Question: My subclasses of 'RLMObject' look like so:
'''
@interface ImageRealm : RLMObject
@property NSString *httpsURL;
@property NSNumber<RLMInt> *size;
@end
RLM_ARRAY_TYPE(ImageRealm)
@interface PhotoRealm : RLMObject
@property NSNumber<RLMInt> *photoID;
@property RLMArray<ImageRealm *><ImageRealm> *differentSizeImages;
- (id)initWithMantleModel:(PhotoModel *)photoModel;
@end
'''
I want to filter 'PhotoRealm''s 'differentSizeImages' array to retrieve a specific 'ImageRealm'. I tried with the following code:
'''
PhotoRealm *photo = self.array[indexPath.row];
NSString *filter = @"size == 4";
ImageRealm *pecificImage = [[photo.differentSizeImages objectsWhere:filter] firstObject];
'''
Where 'self.array' is was initialized like this:
'''
self.array = [PhotoRealm allObjects];
'''
The code throws an exception:
> 2017-03-24 03:33:36.891 project_name[46277:<PHONE>] *** Terminating app due to uncaught exception 'Invalid predicate expressions', reason: 'Predicate expressions must compare a keypath and another keypath or a constant value'
---
Before I added the 'size' property I was able to do the following (since I only had one image size):
'''
ImageRealm *image = [photo.differentSizeImages objectAtIndex:0];
'''
But now that I've added the 'size' property I need to filter the array to select the correct size image.
See the following images for an idea of the data in my Realm file:
<URL>
[
---
And, I noticed the example queries <URL>:
'''
// Query using a predicate string
RLMResults<Dog *> *tanDogs = [Dog objectsWhere:@"color = 'tan' AND name BEGINSWITH 'B'"];
// Query using an NSPredicate
NSPredicate *pred = [NSPredicate predicateWithFormat:@"color = %@ AND name BEGINSWITH %@",
@"tan", @"B"];
tanDogs = [Dog objectsWithPredicate:pred];
'''
These look the same as what I'm doing, so why am I seeing an exception?
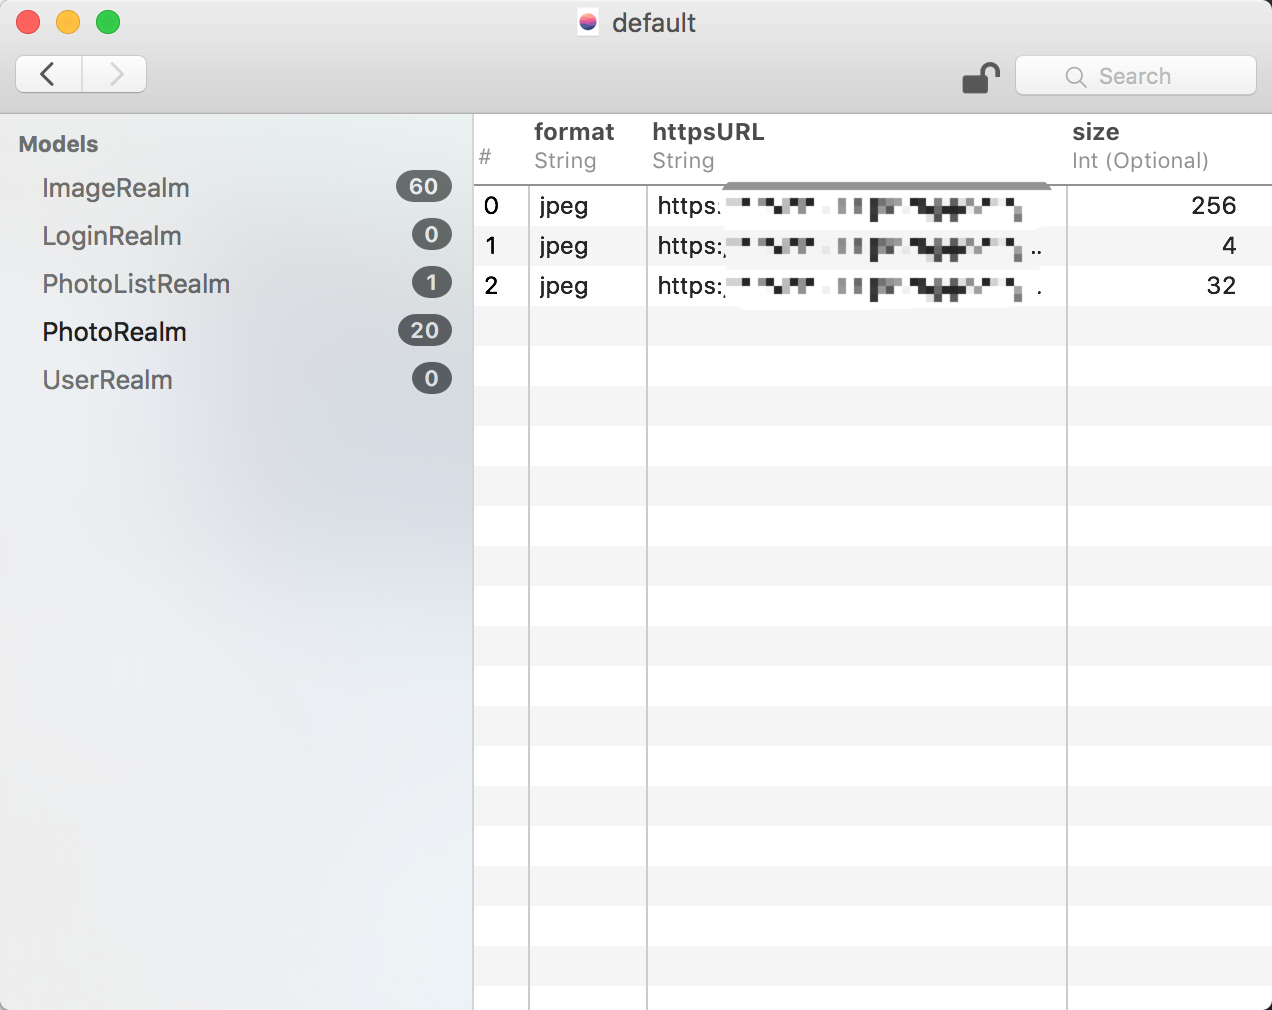
Answer: When attempting to use the predicate format string 'size == 4', you're seeing an exception like so:
> Terminating app due to uncaught exception 'Invalid predicate expressions', reason: 'Predicate expressions must compare a keypath and another keypath or a constant value'
The reason for this is that <URL>. You can escape reserved words by prefixing them with the '#' character, so your query would become '#size == 4'